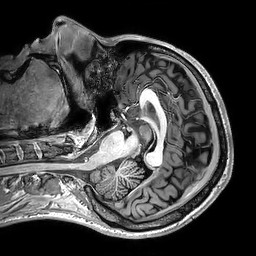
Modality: T1w
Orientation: axial
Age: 26
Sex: male
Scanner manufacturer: philips
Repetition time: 0.006451 s
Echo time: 0.00295 s